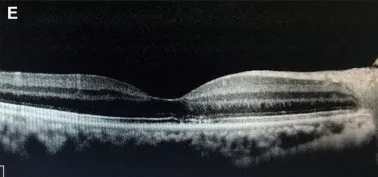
The OCT of the macula shows the gradual complete absorption of the punctate hyper-reflective signals indicated by the arrows. 5 months after discharge; OCT, Optical Coherence Tomography.
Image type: ophthalmic_imaging (oct)